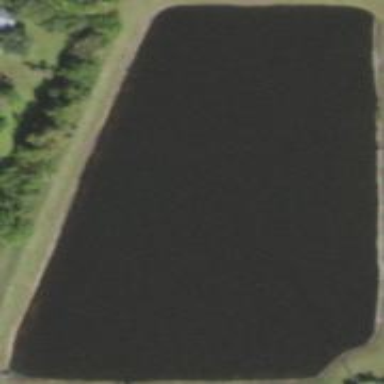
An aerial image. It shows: Retention basin containing natural water.